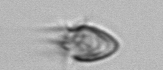
Label: Ciliophora